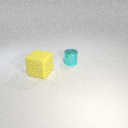
large yellow rubber cube in front of small cyan metal cylinder